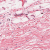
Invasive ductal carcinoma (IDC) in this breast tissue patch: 0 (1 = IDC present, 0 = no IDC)